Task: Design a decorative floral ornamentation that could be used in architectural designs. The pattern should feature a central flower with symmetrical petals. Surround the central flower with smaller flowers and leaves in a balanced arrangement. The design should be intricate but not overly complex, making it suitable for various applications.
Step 1398:
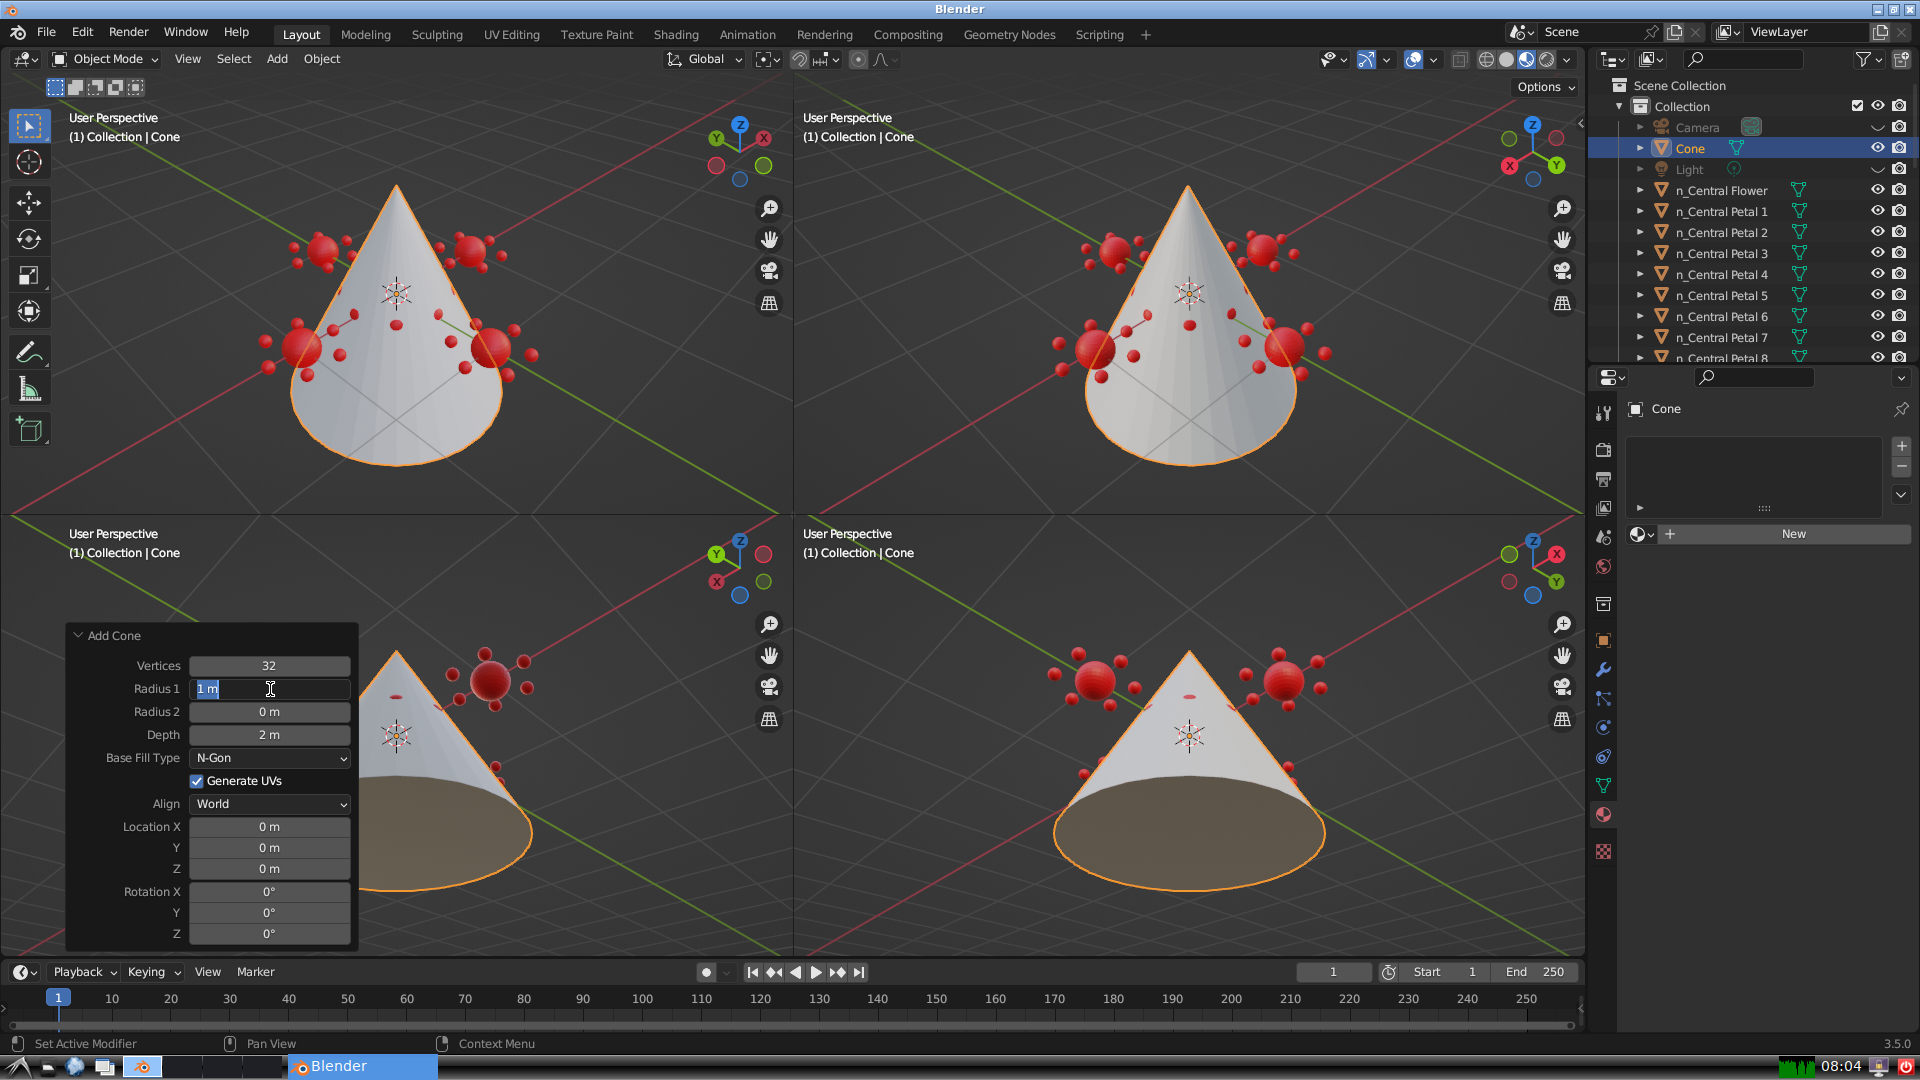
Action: input_text: 0.1